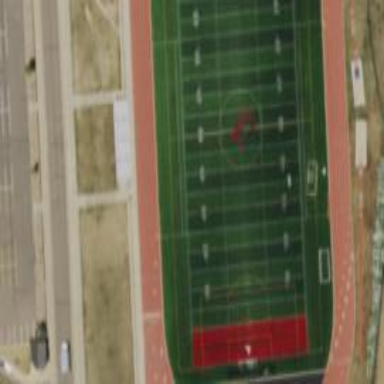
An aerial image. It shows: Pitch for American football.